Aerial crown-view tile of a tropical tree (Barro Colorado Island, Panama), acquired 20240813:
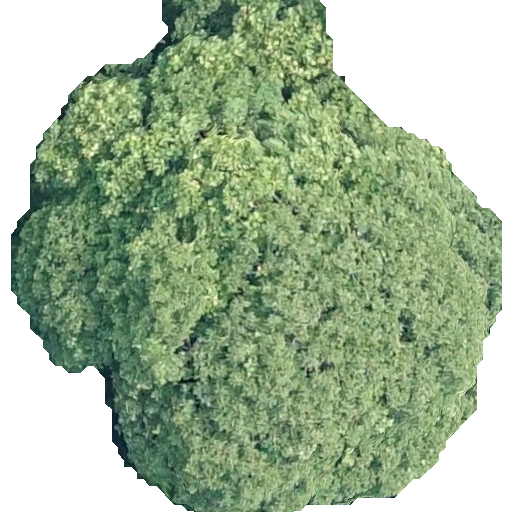
Species: Dipteryx oleifera
GBIF accepted scientific name: Dipteryx oleifera
Crown area: 287.006 m²